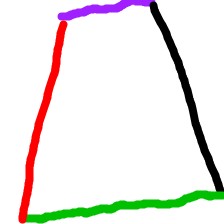
Shape: trapezoid